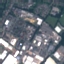
Land use / land cover class: Industrial